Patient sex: M
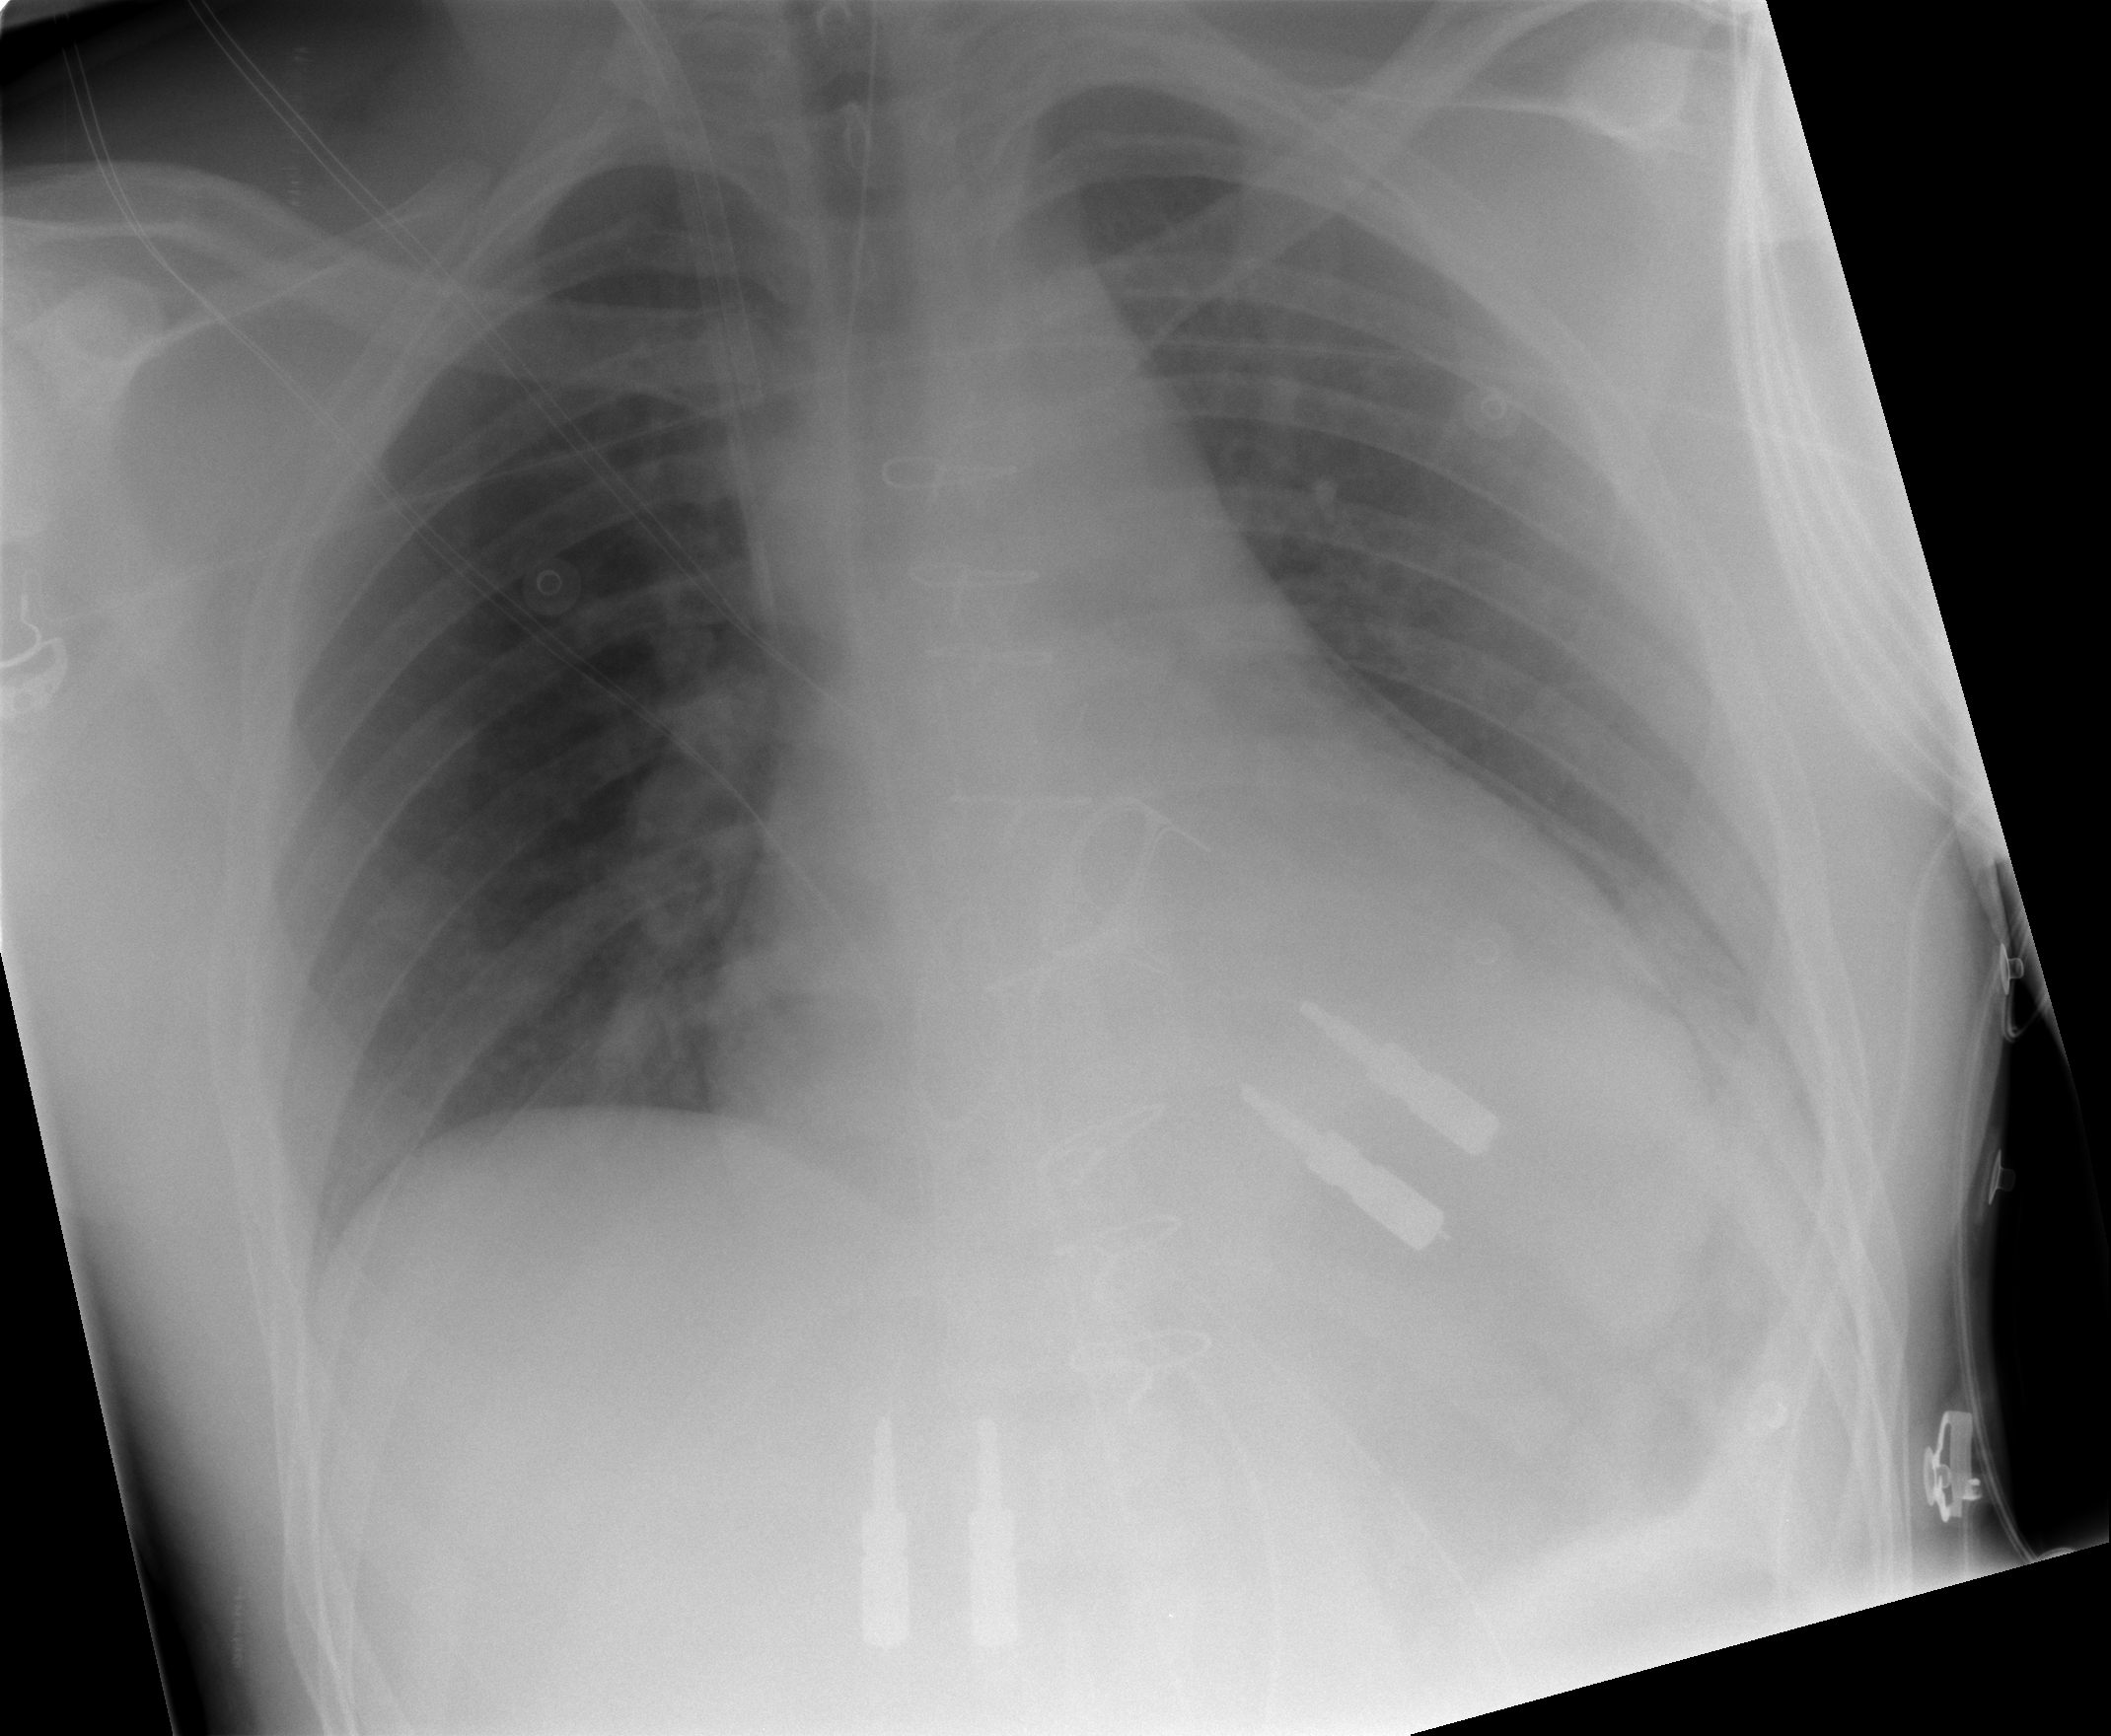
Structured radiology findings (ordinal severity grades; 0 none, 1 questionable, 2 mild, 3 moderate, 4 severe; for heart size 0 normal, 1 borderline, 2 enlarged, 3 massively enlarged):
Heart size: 2
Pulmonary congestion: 2
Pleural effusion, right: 0
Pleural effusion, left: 2
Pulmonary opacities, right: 0
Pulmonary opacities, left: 0
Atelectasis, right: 0
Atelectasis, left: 2